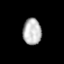
Tissue: lung
Cell type: Epithelial cells
Senescence score: 0.1845
Nuclear area (px): 479
Mean DAPI intensity: 184.152